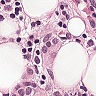
Metastatic tissue present: yes